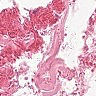
Metastatic tissue present: no